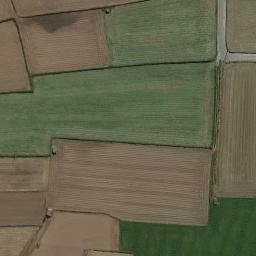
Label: terrace